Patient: sex M, age 69
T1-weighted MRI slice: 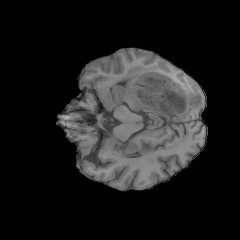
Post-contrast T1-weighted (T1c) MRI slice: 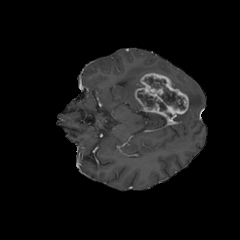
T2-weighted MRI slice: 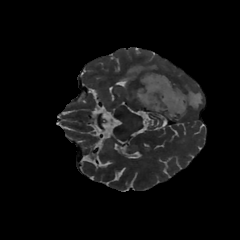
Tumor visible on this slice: yes
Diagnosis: Glioblastoma, IDH-wildtype
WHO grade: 4